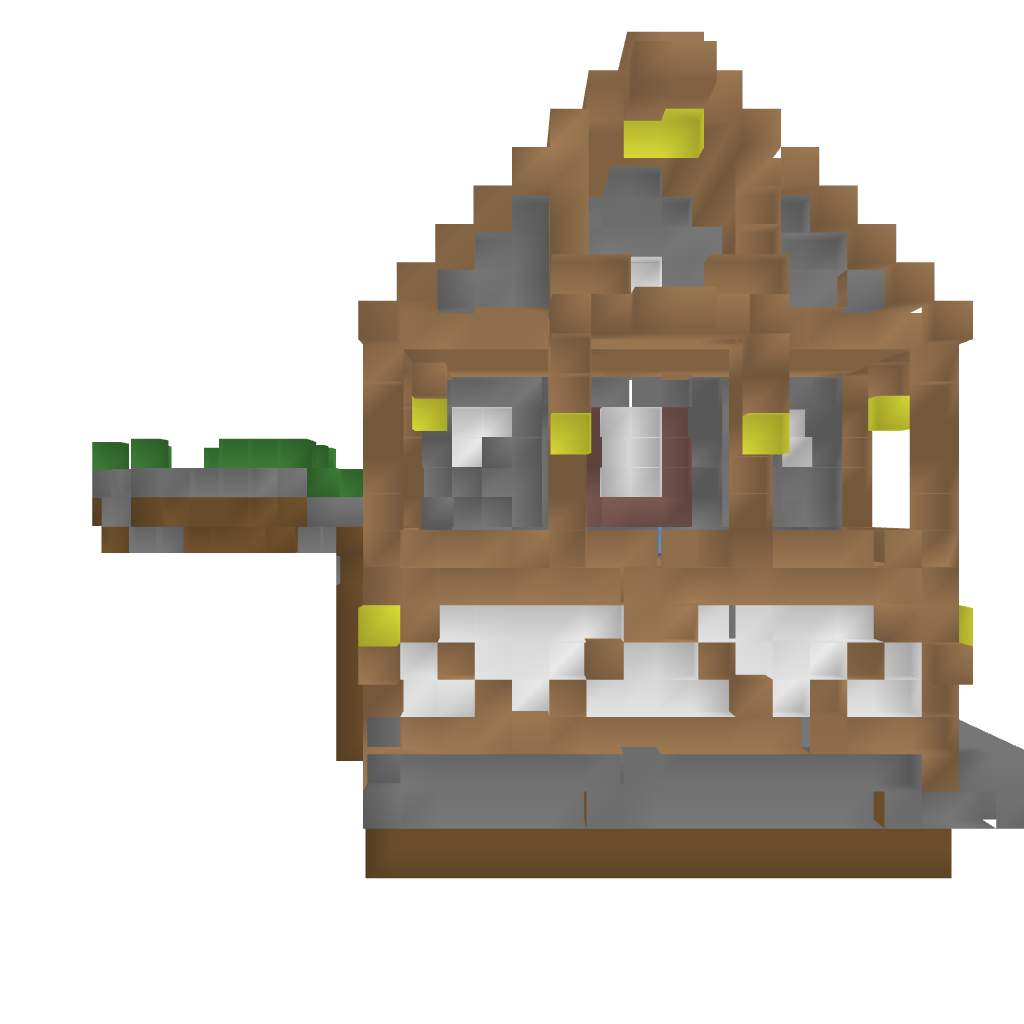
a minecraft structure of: Medieval water mill bad low quality